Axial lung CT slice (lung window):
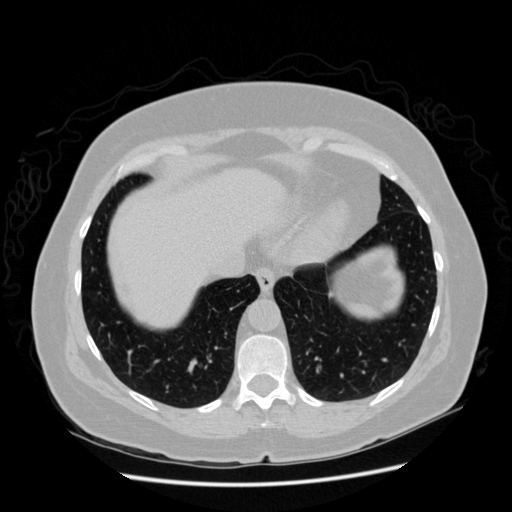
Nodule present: no